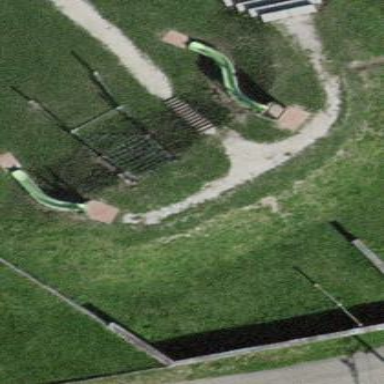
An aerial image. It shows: Playground area for leisure land.